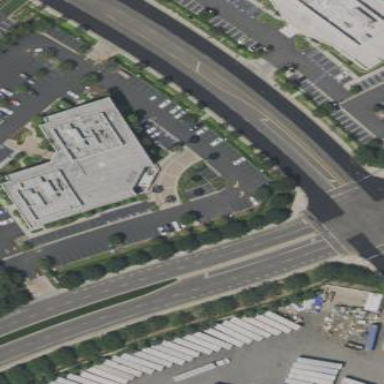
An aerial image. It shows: Commercial building.